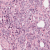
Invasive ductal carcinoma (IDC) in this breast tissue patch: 1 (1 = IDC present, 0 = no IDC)